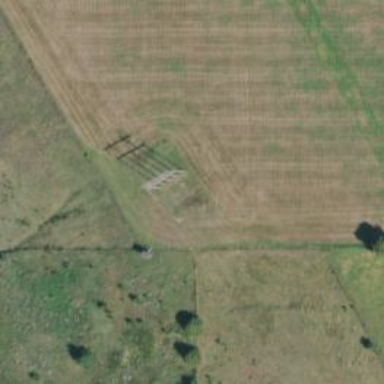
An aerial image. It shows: Power tower.